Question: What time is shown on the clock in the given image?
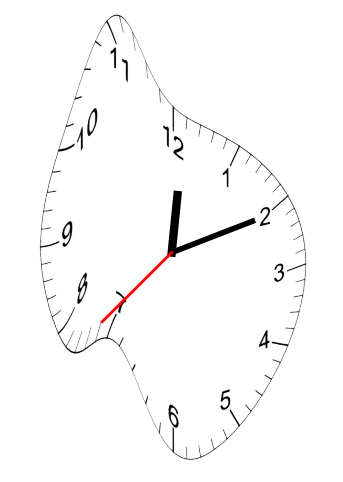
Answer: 12:10:37